Aerial crown-view tile of a tropical tree (Barro Colorado Island, Panama), acquired 20241112:
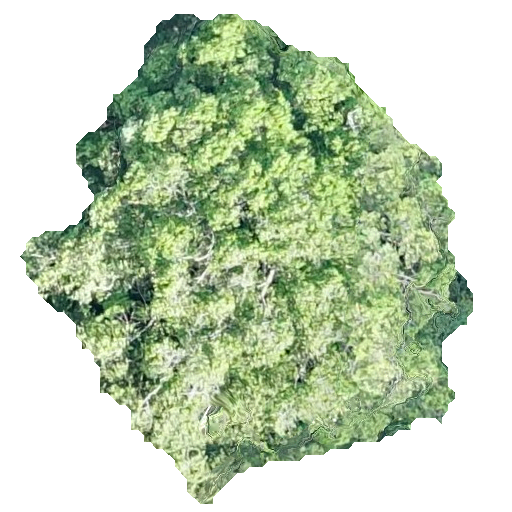
Species: Ocotea leptobotra
GBIF accepted scientific name: Ocotea leptobotra
Crown area: 218.301 m²